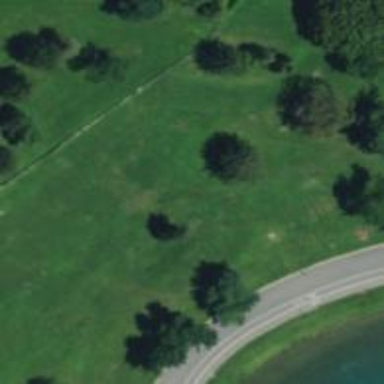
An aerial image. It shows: Disc golf basket.